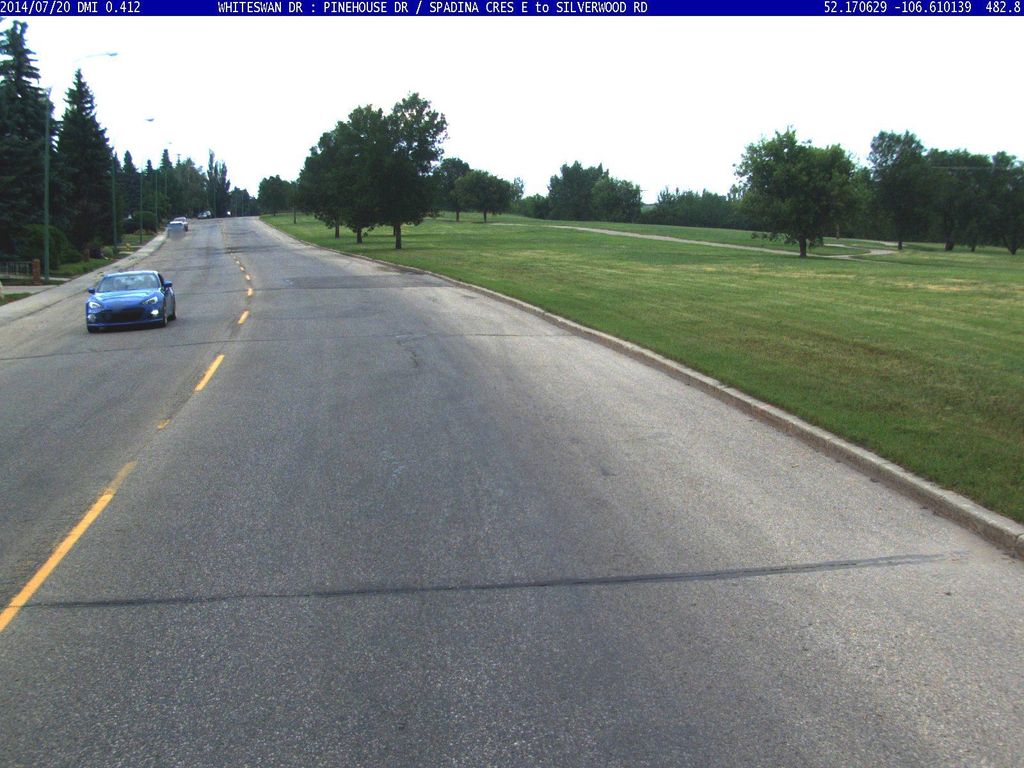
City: saskatoon